RGB frame:
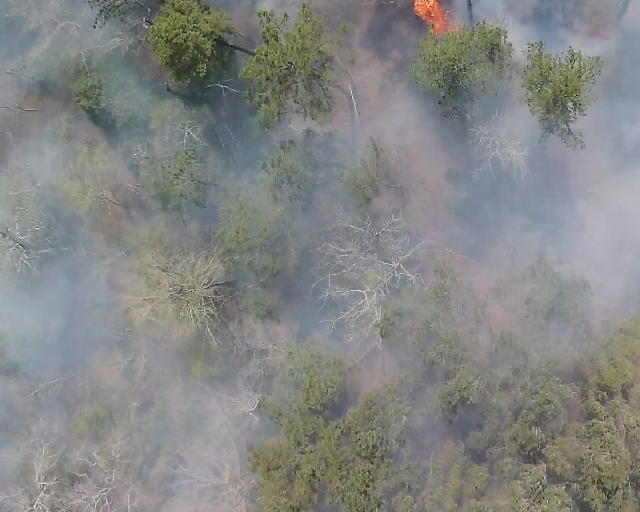
Thermal frame:
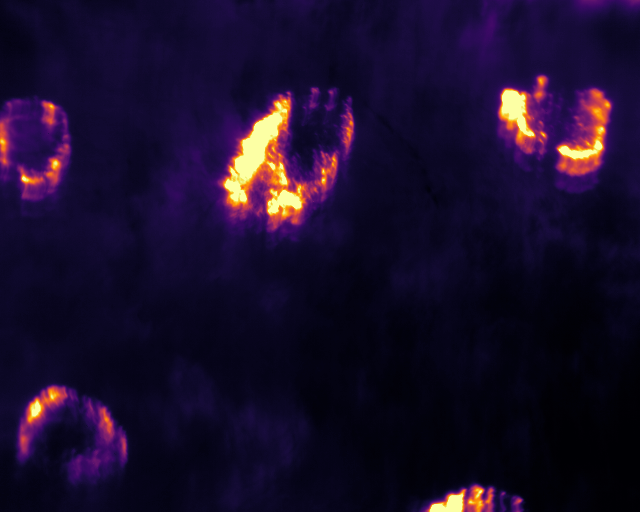
Captured: 2026-02-26 02:30:14
Pixels at or above 80 °C: 10666 (fraction of frame: 0.03255)